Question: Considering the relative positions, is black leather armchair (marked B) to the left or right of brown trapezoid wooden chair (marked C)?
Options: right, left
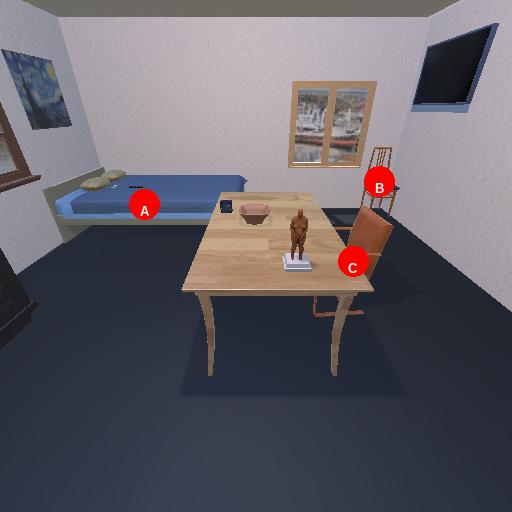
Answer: right